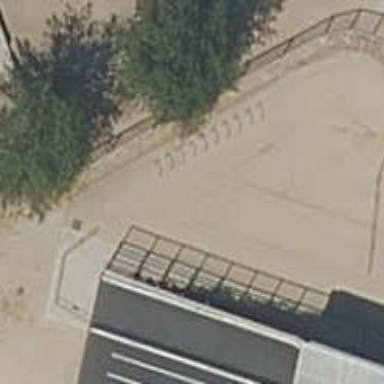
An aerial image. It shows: Bicycle parking area with stands.